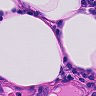
Metastatic tissue present: no